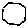
Label: hexagon